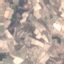
Land use / land cover: PermanentCrop